Question: Using this arc length formula:

1. How to complete the code to calculate the interval distance?
2. How to edit this code to calculate 2D arc length of the ellipse with the same number of intervals?
'''
a=0;
b=1;
Nint=100;
Npoints=Nint+1;
tvals=linspace(a,b,Npoints);
p=zeros(Npoints,3); %2 for 2d
t_to_coord=@(t) [t,t^2,t^3];
for i=1:Npoints
p(i,:)=t_to_coord(tvals(i));
end
plot3(p(:,1),p(:,2),p(:,3))
intervaldists=zeros(Nint,1);
%%calculate interval distance
for i=1:Nint
intervaldists(i) = %complete here
end
curvelength = sum(intervaldists);
'''
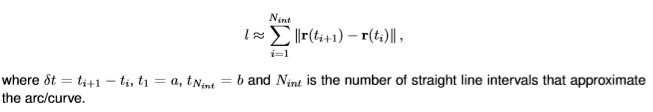
Answer: Not having matlab I can't check my syntax but this is the idea:
'''
for i=1:Nint-1
intervaldists(i) = sqrt((p(i+1,1)-p(i,2))^2+(p(i+1,2)-p(i,1))^2+(p(i+1,3)-p(i,3))^2)
end
'''
Namely, find the Euclidean distance |p_(i+1)-p_i| using sqrt( (x2-x1)^2+(y2-y1)^2+(z2-z1)^2)
You can probably do this without the loop using Matlab's vectorized ability , e.g. something along the lines of
'''
p_shifted = p[2:]
intervaldists = sqrt(sum((p_shifted-p)^2))
'''
but you;ll have to take care of the last point - and I don't recall Matlab syntax too well so I'm not sure if I have the indexing right.